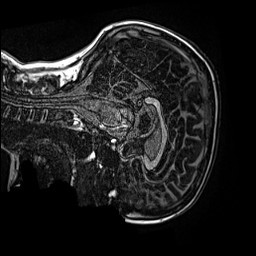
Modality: MP2RAGE
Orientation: sagittal
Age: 13
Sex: female
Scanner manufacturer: siemens
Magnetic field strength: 3 T
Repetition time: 4 s
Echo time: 0.00299 s